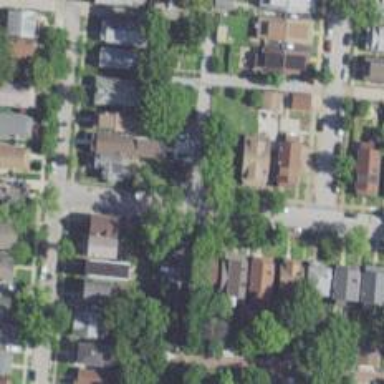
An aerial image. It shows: Alley classified as service road.